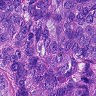
Metastatic tissue present: yes